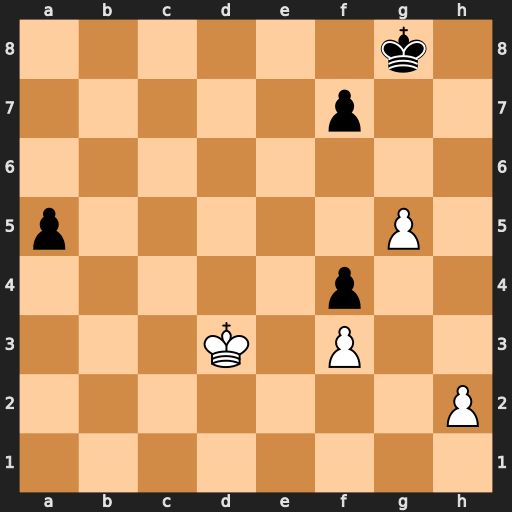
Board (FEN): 6k1/5p2/8/p5P1/5p2/3K1P2/7P/8
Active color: w
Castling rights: -
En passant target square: -
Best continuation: h4 Kg7 h5